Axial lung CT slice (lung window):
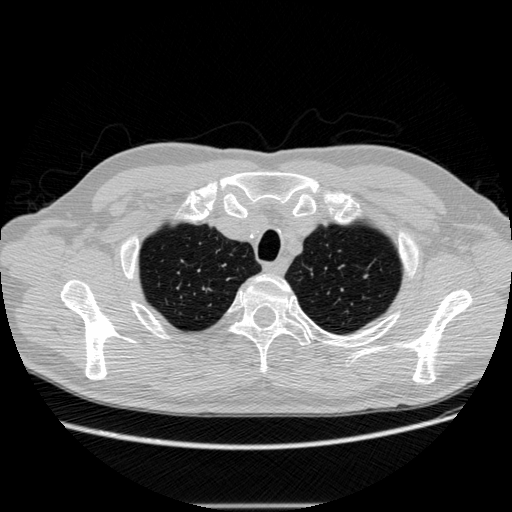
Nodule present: no